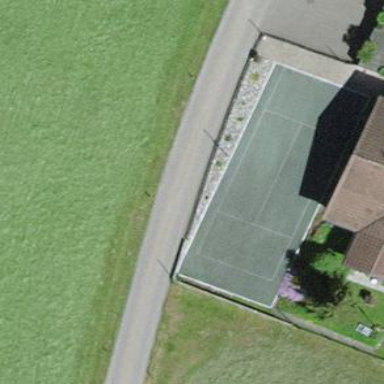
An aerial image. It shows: Tennis court on pitch designated for leisure land.